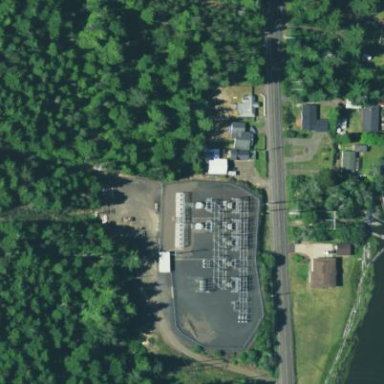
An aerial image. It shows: Outdoor power substation.